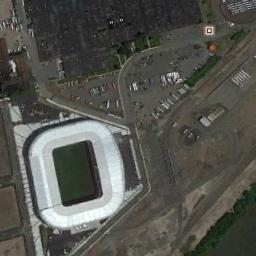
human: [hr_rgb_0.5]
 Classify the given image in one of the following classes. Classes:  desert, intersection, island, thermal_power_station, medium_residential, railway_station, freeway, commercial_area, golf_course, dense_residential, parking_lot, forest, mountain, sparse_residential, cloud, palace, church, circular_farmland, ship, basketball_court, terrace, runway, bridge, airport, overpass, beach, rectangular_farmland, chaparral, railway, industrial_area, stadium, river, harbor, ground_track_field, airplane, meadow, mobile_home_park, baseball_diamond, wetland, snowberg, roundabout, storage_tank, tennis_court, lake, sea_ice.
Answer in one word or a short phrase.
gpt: stadium